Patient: sex M, age 60
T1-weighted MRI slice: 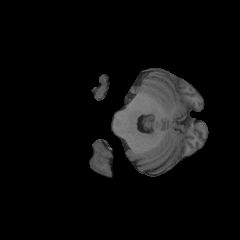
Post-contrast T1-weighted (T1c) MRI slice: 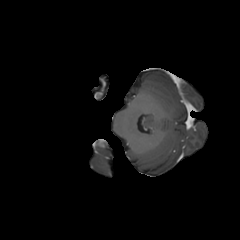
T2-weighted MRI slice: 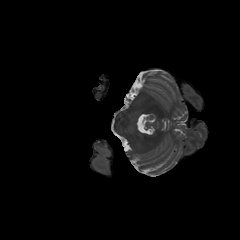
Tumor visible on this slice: no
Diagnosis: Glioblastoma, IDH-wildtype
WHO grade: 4